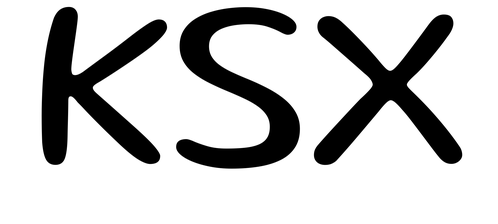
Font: Gluten_Light